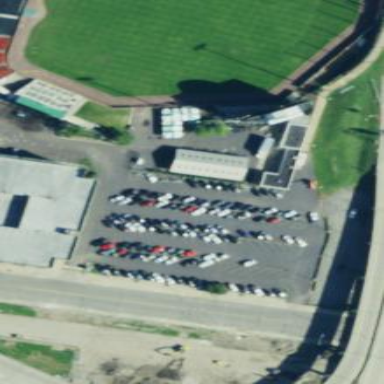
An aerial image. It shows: Parking area with surface.